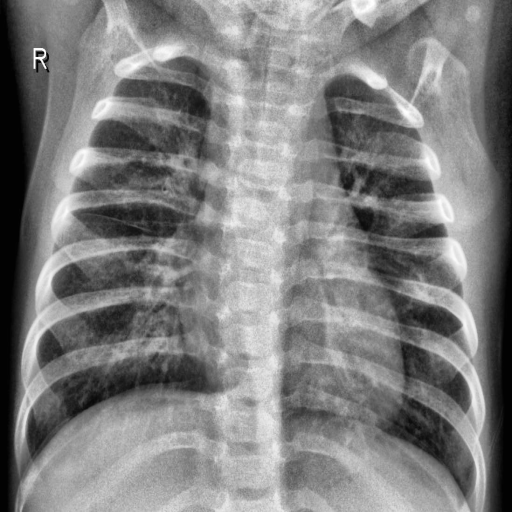
Finding: PNEUMONIA